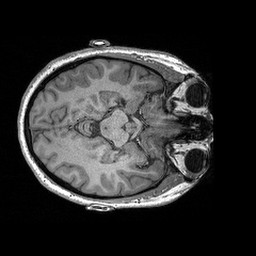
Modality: T1w
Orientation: axial
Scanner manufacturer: siemens
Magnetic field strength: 3 T
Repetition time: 2.3 s
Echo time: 0.00298 s